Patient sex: M
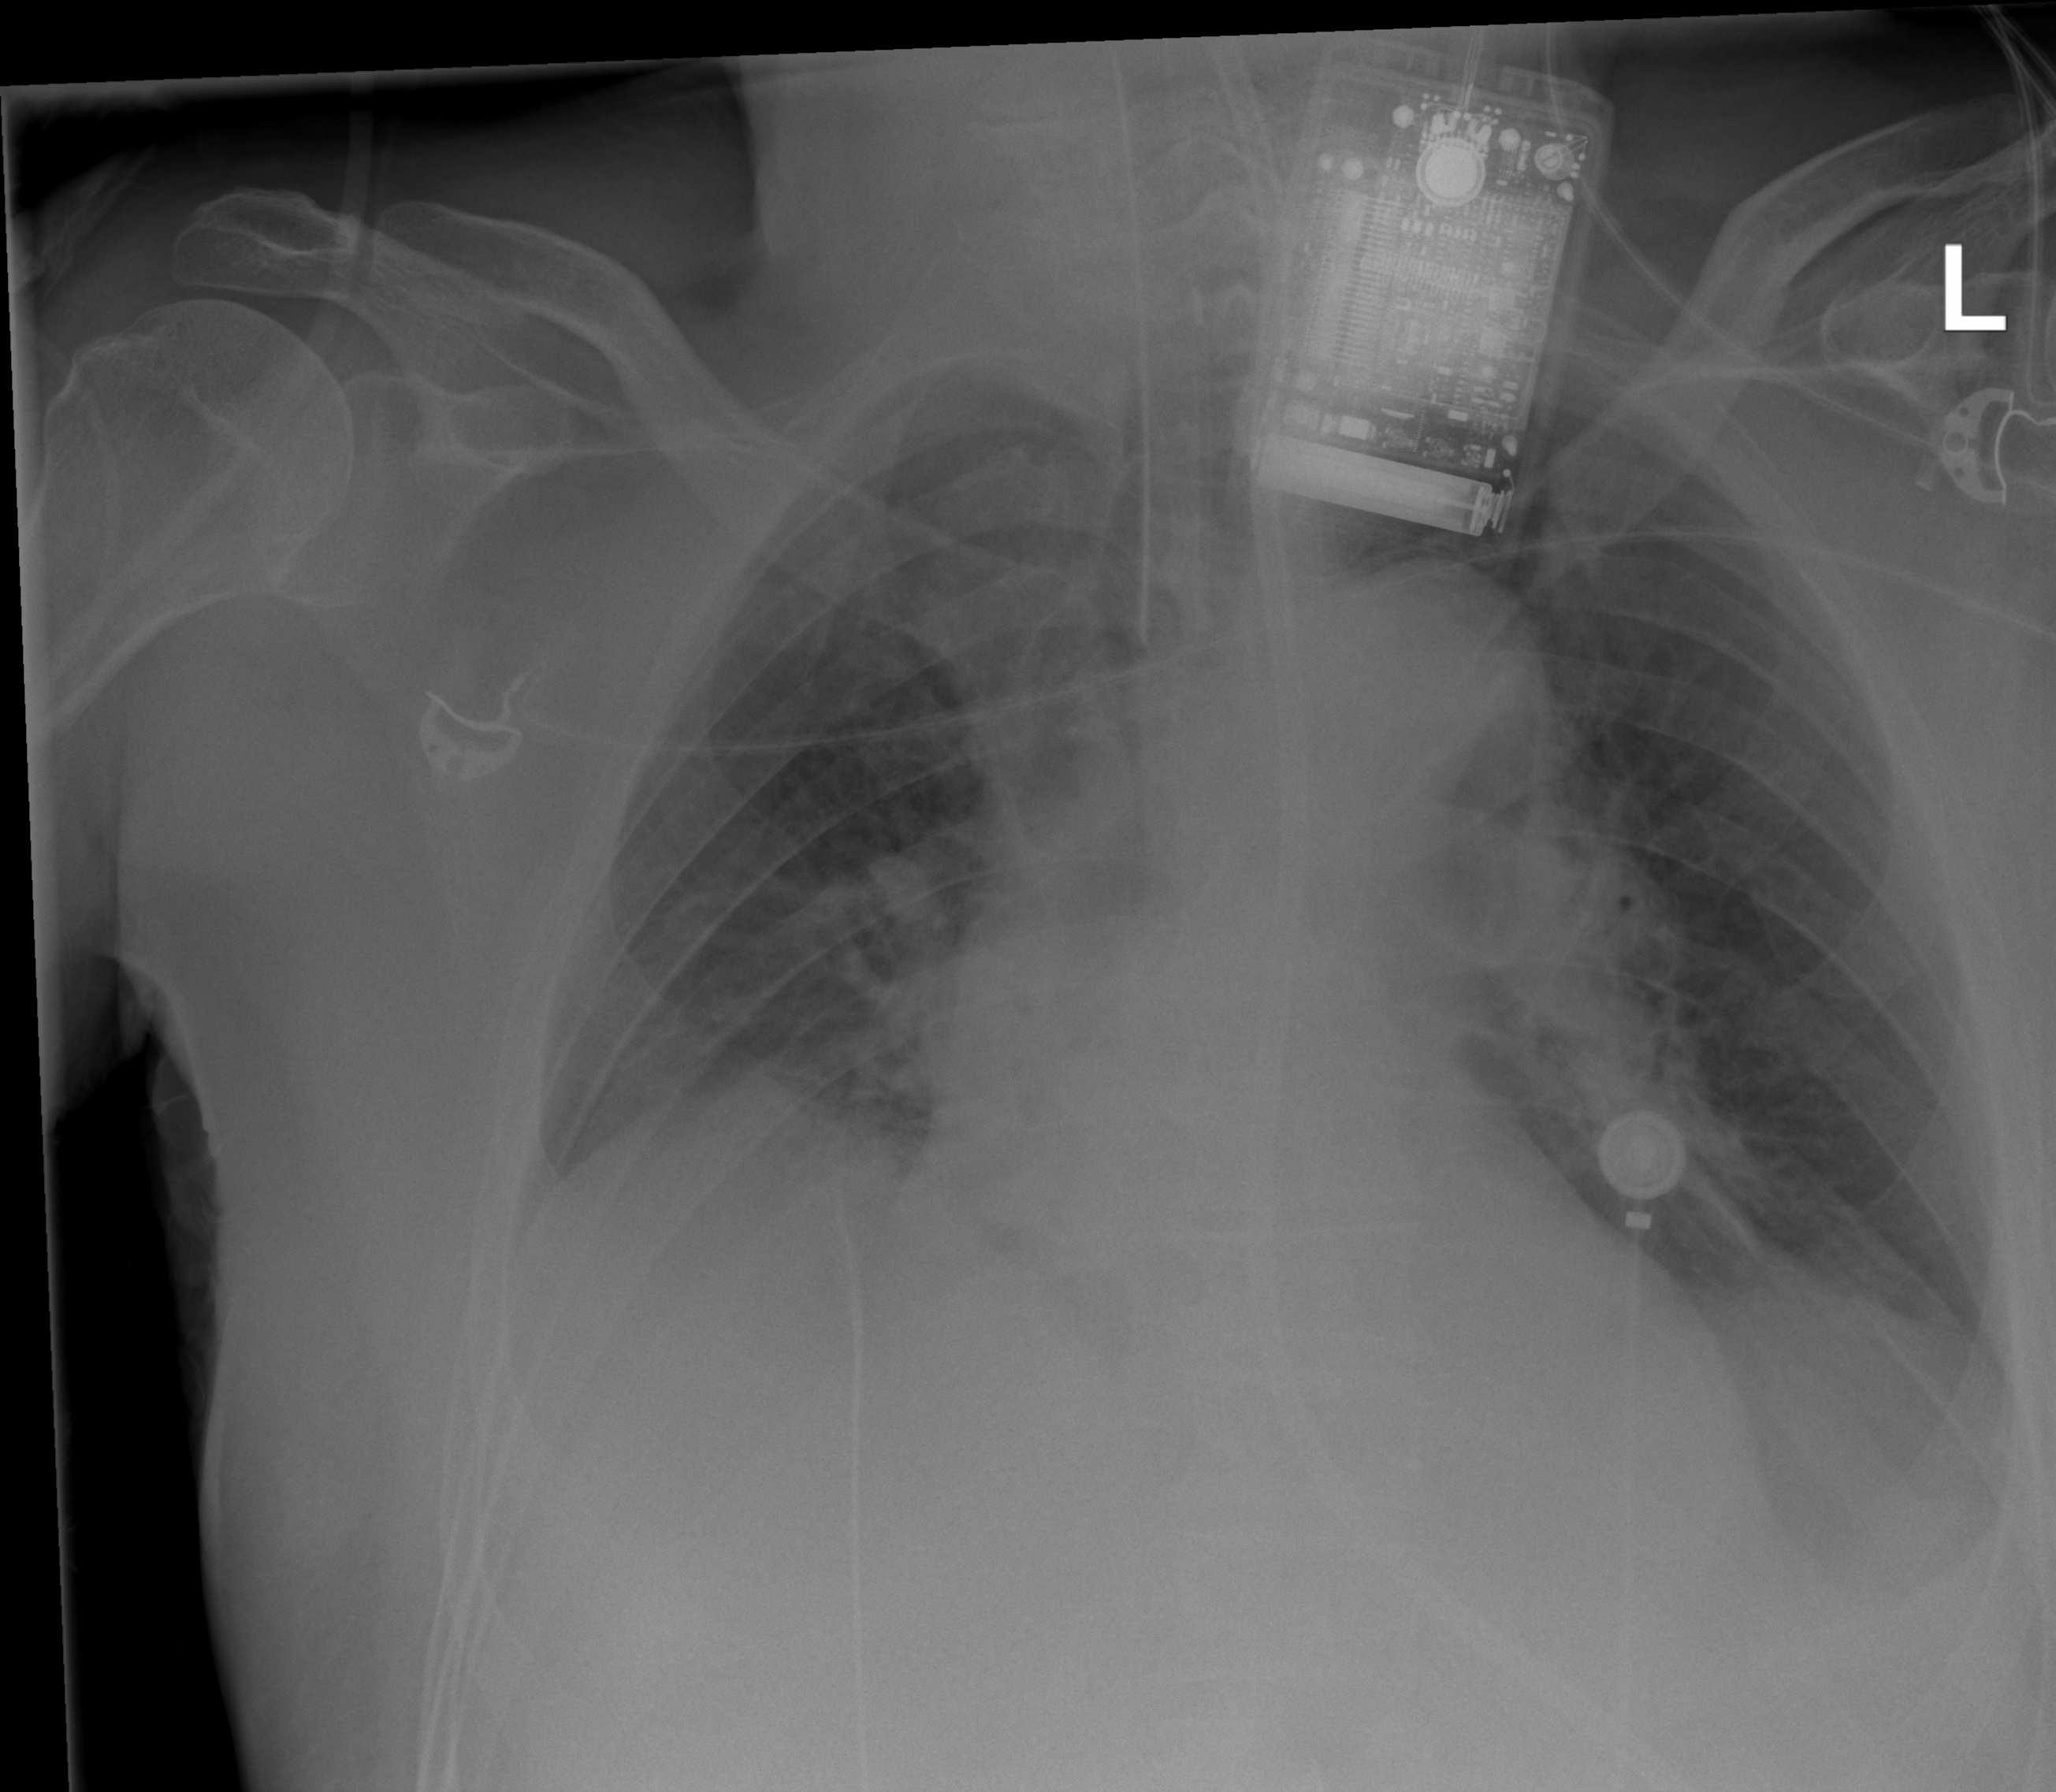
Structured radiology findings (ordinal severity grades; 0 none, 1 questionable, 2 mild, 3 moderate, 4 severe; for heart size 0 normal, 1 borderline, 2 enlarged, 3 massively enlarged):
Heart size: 2
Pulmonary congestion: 0
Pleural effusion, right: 2
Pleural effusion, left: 2
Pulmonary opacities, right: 0
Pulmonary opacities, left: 0
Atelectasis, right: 2
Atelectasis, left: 2